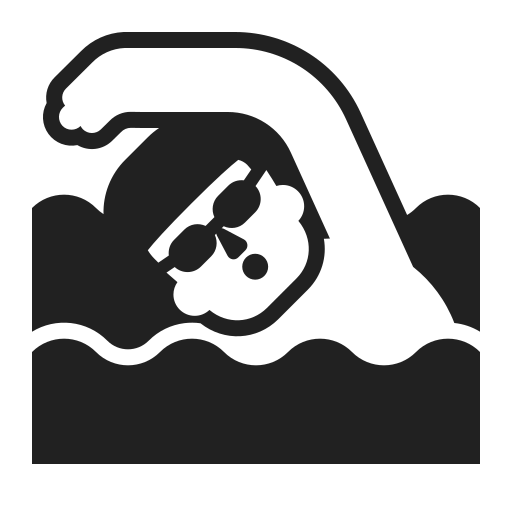
man swimming high contrast default